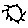
Label: sun